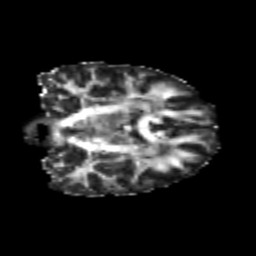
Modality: FA
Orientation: coronal
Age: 20
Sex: female
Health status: healthy
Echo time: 0.074 s